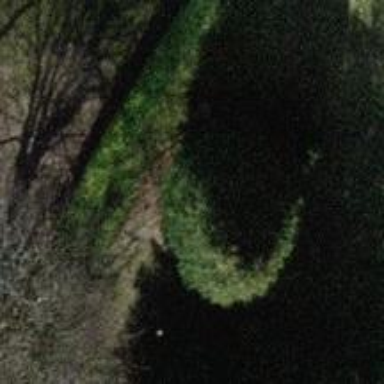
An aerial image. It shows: Evergreen needle-leaved tree.